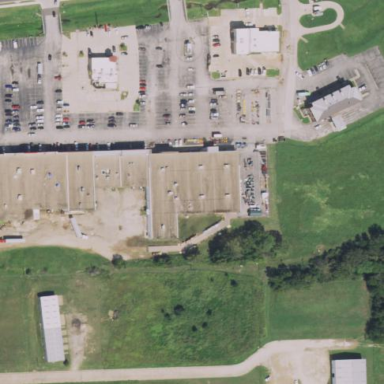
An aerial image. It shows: Country store in retail building.